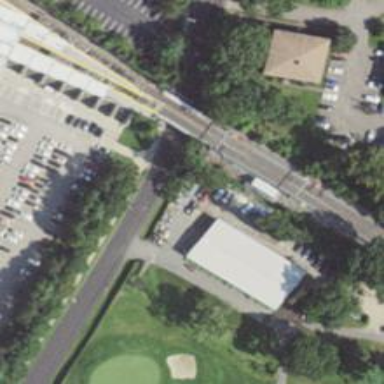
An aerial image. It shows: Light rail railway with electrified contact line.